Interaction volume radius: 5 \u00c5
Interaction volume height: 10 \u00c5
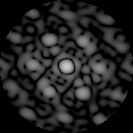
Disorder parameter: 0.5231